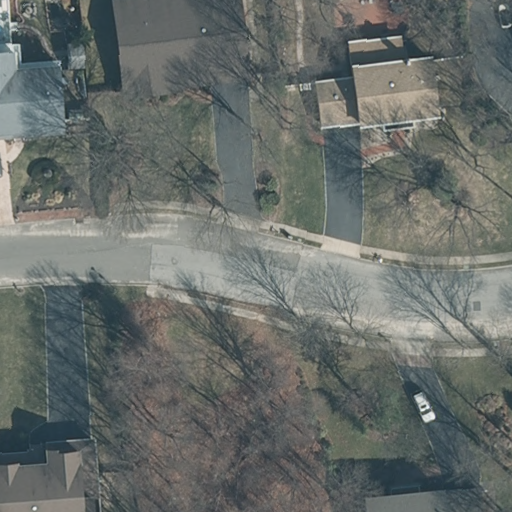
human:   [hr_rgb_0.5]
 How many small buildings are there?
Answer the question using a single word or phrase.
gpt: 1

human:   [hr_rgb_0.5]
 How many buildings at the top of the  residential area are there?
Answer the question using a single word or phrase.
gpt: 0

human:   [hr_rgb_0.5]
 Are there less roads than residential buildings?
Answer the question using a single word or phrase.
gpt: yes

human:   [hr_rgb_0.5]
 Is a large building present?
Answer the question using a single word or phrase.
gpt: no

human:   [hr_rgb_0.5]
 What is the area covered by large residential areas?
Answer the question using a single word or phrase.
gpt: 10639m2

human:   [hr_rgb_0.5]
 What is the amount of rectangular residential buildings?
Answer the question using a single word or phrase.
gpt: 2

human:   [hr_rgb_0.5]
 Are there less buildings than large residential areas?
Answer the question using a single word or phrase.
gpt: no

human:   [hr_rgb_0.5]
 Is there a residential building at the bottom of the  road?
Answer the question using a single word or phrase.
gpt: yes

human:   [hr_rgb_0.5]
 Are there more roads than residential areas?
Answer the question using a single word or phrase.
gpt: no

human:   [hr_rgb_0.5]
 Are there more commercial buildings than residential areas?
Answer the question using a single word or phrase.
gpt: no

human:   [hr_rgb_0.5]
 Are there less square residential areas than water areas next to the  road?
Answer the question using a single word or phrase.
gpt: no

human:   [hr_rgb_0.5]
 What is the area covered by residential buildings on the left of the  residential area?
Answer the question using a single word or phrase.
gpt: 0m2

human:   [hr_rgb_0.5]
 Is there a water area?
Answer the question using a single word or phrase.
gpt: no

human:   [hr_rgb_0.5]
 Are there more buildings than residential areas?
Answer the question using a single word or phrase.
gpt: yes

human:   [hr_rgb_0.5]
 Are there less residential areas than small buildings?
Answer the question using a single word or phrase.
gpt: no

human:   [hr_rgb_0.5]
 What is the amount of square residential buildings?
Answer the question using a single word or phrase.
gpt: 0

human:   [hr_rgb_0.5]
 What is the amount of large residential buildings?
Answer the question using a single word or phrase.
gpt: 0

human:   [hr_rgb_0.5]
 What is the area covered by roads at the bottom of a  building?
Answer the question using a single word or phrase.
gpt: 0m2

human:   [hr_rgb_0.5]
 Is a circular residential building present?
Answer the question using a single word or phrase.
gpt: no

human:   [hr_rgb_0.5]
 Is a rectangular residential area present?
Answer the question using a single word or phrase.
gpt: yes

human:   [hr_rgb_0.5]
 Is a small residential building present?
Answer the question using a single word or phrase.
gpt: yes

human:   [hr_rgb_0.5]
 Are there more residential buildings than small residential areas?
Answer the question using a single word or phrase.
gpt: yes

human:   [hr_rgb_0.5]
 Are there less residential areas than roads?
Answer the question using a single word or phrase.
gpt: no

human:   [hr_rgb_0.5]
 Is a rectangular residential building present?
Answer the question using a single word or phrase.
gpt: yes

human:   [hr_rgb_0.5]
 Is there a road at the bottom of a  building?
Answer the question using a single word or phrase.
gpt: yes

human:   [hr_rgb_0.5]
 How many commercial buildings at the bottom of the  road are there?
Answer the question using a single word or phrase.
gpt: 0

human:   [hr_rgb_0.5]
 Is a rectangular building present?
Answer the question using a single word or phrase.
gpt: yes

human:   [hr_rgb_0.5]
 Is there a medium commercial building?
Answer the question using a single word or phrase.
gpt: no

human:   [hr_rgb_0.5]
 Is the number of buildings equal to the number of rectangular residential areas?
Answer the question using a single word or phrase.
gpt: no

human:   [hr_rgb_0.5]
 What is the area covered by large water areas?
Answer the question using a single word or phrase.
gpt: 0m2

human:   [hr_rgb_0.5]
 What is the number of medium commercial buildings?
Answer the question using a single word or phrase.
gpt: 0

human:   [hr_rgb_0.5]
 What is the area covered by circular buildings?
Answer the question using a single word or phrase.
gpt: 0m2

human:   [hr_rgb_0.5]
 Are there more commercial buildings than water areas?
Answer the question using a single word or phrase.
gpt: no

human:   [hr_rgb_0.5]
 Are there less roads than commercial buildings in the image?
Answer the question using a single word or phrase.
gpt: no

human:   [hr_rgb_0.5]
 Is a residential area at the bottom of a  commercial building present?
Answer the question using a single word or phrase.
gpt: no

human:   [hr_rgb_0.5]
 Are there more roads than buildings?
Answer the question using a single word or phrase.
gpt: no